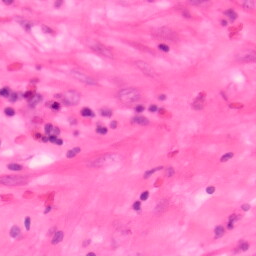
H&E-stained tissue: Colon